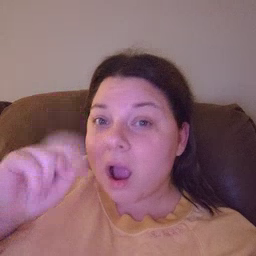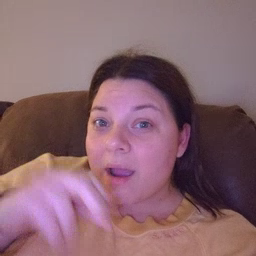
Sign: on